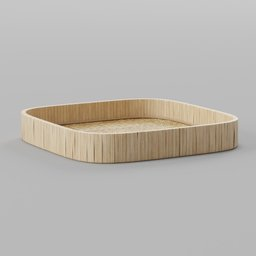
Label: tools